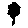
Label: tree